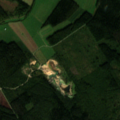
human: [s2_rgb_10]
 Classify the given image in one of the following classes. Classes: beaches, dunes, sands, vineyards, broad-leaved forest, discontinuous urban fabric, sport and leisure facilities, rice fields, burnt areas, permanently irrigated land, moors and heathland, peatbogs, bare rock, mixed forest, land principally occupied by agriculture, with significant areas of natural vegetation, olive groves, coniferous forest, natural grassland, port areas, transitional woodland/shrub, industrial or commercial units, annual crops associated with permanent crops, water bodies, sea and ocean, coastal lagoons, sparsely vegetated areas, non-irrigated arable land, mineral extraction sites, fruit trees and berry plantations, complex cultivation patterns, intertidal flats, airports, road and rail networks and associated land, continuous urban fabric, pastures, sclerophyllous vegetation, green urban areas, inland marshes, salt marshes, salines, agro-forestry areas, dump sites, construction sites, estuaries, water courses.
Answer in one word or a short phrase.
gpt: non-irrigated arable land, mixed forest, transitional woodland/shrub